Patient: sex M, age 42
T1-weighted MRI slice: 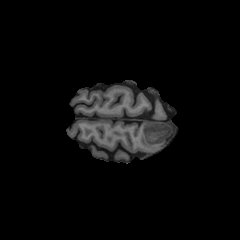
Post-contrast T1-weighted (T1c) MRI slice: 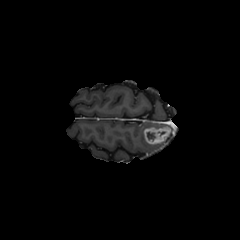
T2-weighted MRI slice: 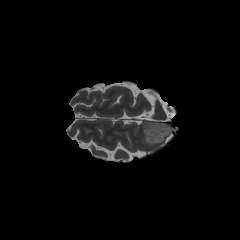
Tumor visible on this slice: yes
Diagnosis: Glioblastoma, IDH-wildtype
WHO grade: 4